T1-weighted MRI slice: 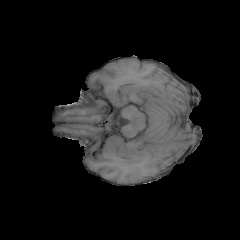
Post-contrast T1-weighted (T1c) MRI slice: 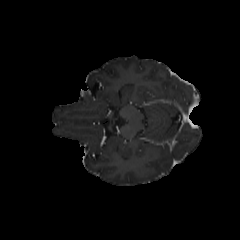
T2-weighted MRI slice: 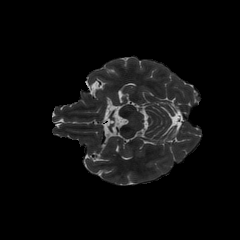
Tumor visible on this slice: no